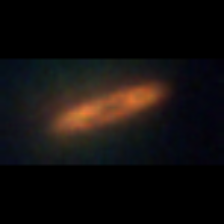
Taxon: Pennate
Group: Diatoms